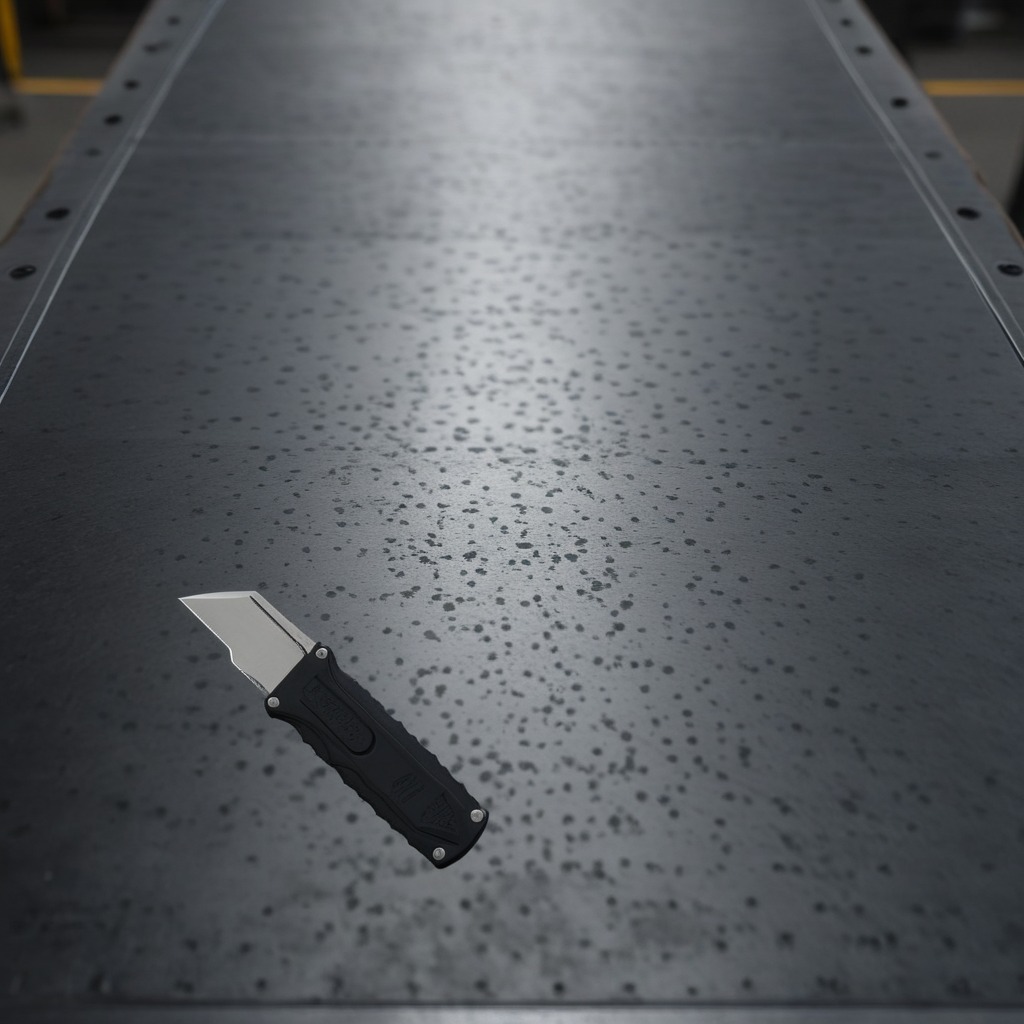
A utility knife is lying on a cold steel table in a mining workshop.